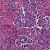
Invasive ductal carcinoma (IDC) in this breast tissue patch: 1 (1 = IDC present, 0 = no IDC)